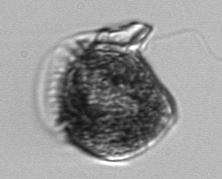
Label: Dinophysis_norvegica